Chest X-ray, AP view. Patient: 43 years old, sex F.
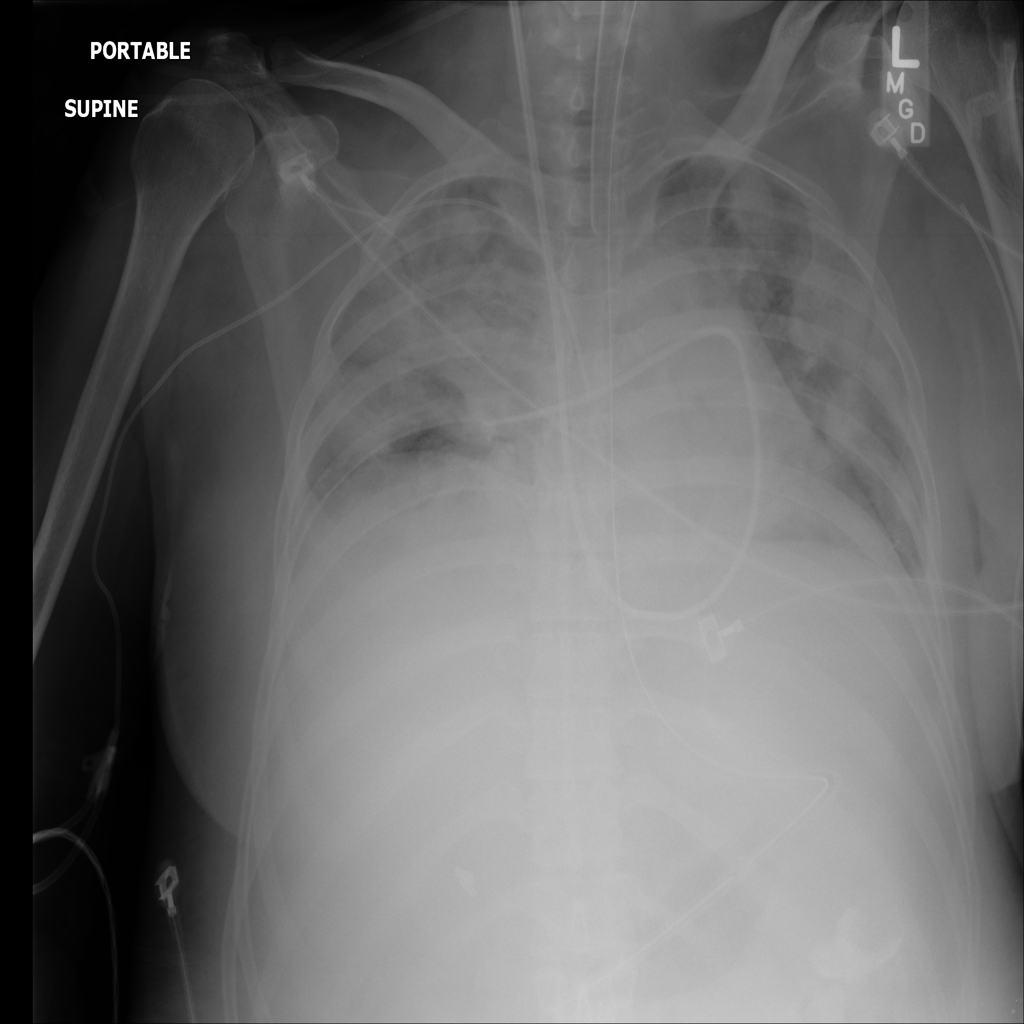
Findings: No Finding